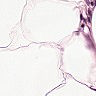
Metastatic tissue present: no